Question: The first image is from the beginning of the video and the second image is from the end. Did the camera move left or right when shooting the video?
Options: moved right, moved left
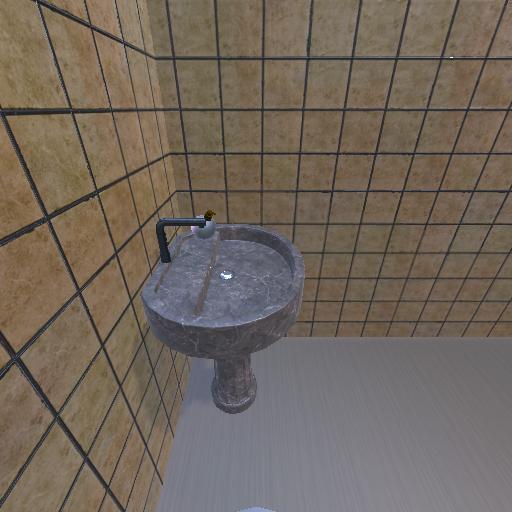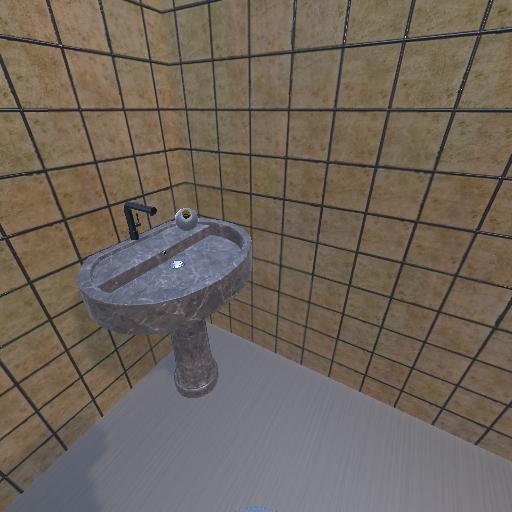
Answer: moved right